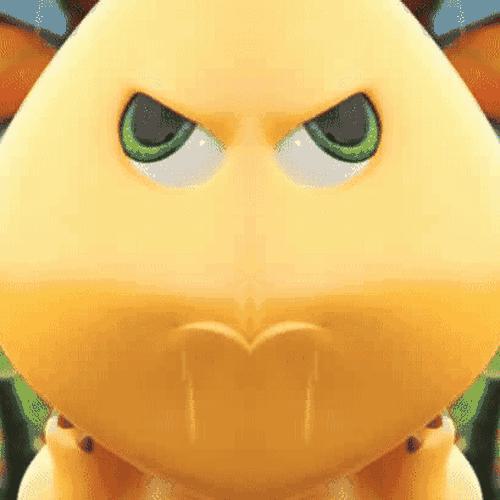
Label: nailong